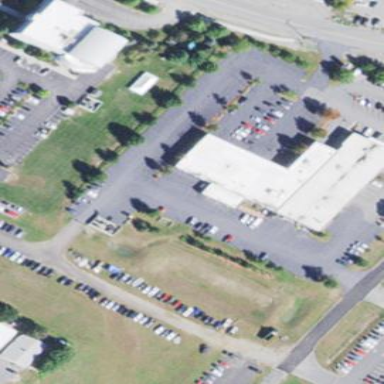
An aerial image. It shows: Car shop building.